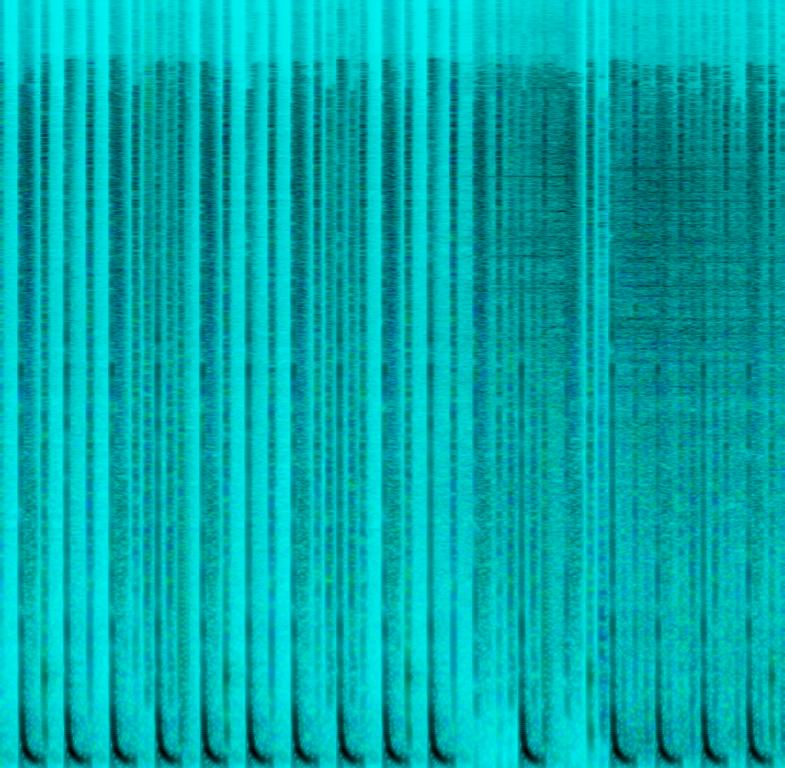
The techno music excerpt features only a beat, no other melodic or harmonic instruments. By the sound of it, the beat was made using sampled drums. Other percussive instruments can be heard in the background. This music would be played in a club.